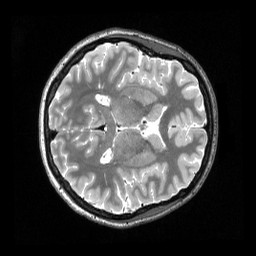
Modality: T2w
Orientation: axial
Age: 25
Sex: female
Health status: healthy
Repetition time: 3.2 s
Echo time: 0.563 s